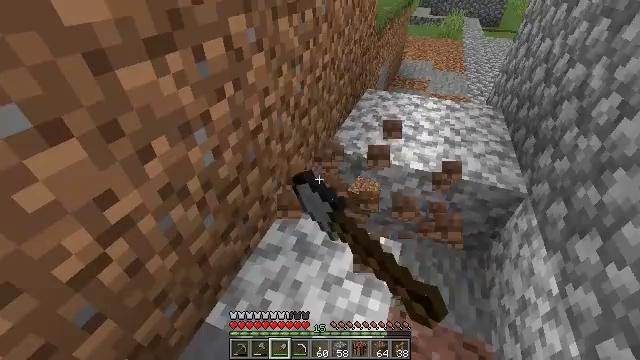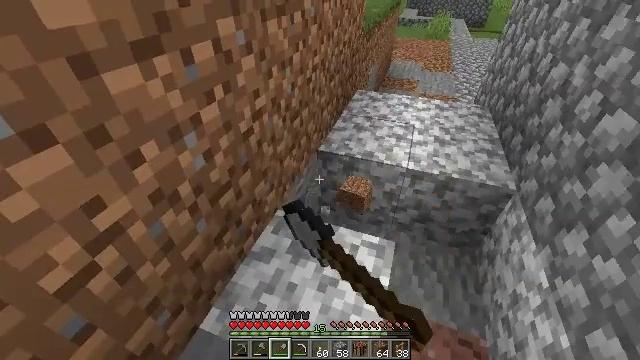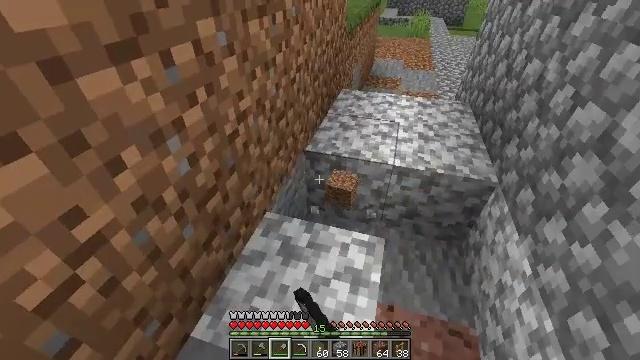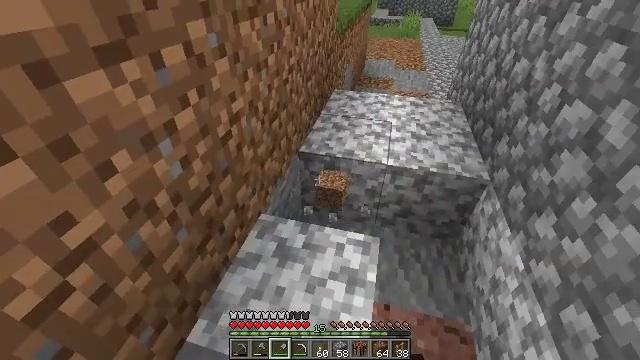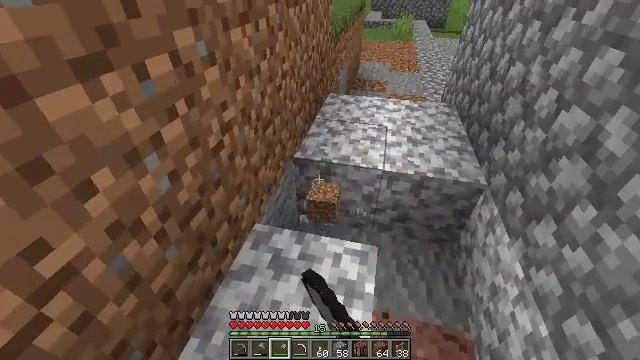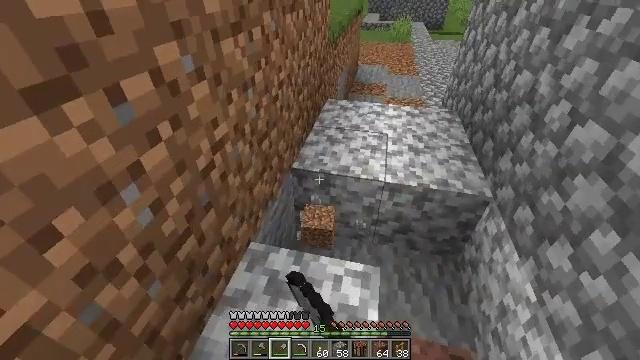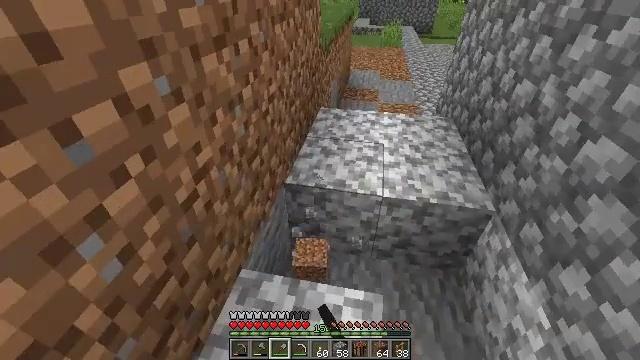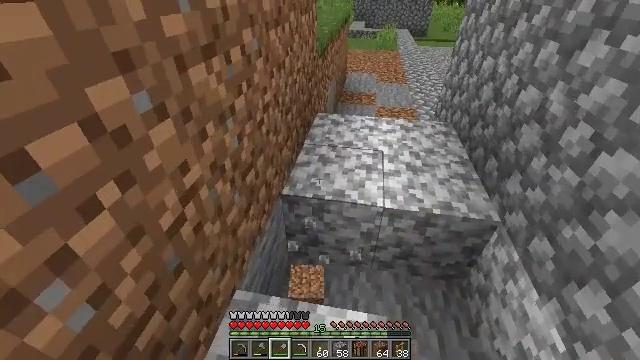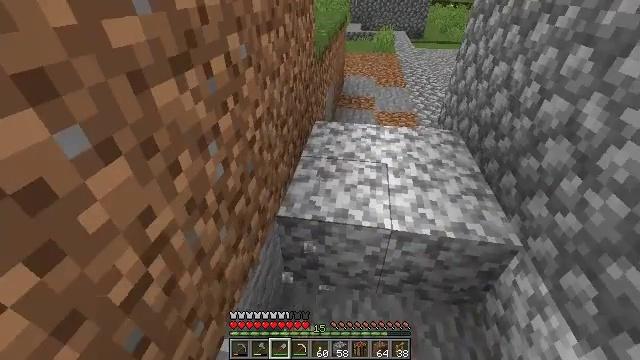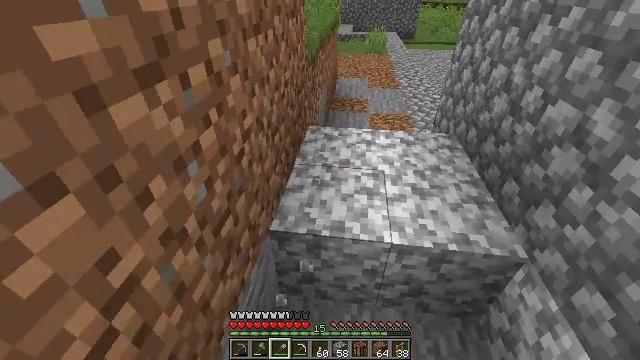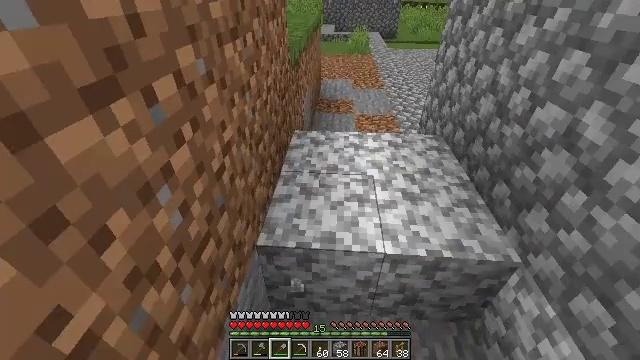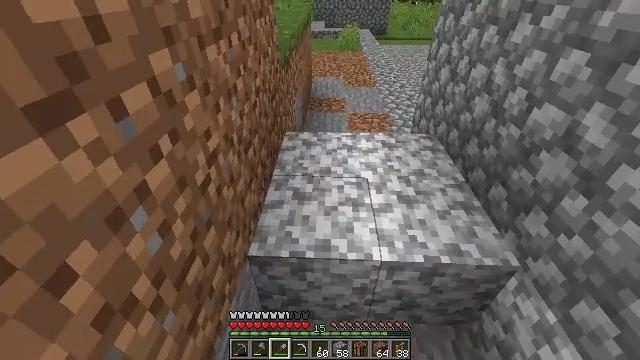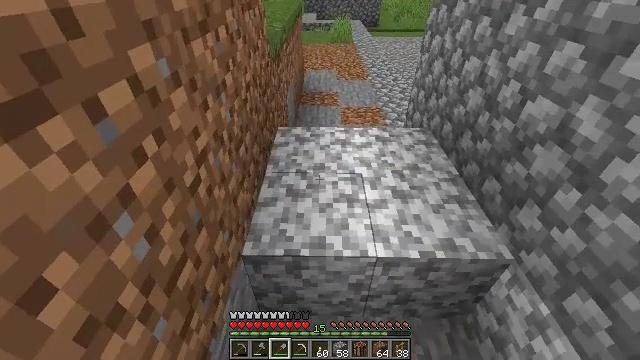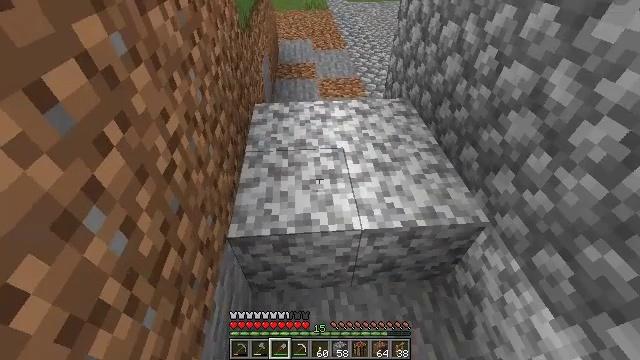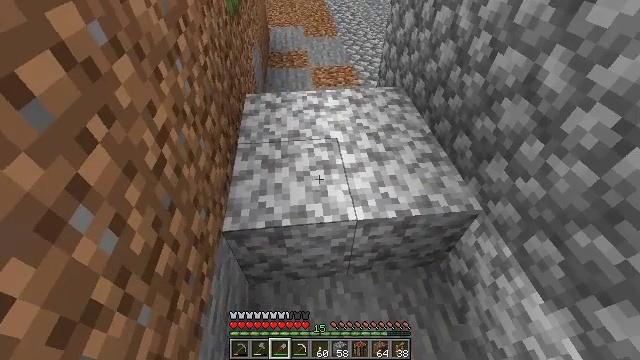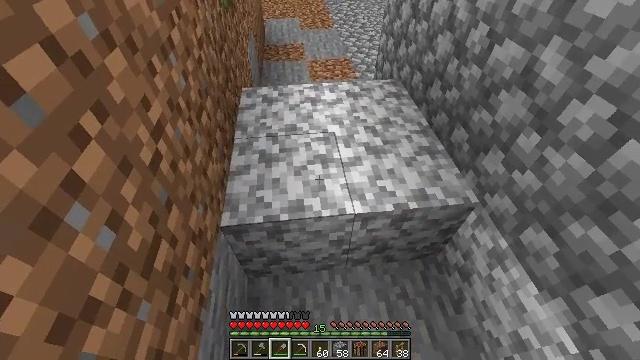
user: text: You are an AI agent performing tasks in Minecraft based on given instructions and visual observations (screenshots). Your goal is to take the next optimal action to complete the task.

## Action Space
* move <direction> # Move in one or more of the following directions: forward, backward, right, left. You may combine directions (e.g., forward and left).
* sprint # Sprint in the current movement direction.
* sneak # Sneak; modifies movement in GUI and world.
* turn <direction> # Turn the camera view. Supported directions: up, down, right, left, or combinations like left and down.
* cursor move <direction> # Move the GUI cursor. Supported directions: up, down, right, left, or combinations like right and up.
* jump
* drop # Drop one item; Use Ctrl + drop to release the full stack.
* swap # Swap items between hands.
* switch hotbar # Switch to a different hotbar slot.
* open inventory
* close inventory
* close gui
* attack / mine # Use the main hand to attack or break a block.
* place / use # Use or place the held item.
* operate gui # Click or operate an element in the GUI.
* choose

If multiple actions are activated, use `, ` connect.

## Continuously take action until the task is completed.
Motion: motion action
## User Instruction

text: Gather diorite by holding left button.
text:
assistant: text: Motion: turn right, attack / mine
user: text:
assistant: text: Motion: turn right, attack / mine
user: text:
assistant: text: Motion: turn right, attack / mine
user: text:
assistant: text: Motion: move forward, turn right, attack / mine
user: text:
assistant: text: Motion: move forward, attack / mine
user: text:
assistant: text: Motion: move forward, turn right
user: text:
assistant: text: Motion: move forward
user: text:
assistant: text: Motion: move forward
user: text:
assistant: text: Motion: move forward, turn right
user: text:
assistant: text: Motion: turn right
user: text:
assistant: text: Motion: turn right
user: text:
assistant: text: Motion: turn right and down
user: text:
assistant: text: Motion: turn right and down
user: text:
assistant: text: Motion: turn right and down
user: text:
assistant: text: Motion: turn down
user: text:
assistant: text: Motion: no_op
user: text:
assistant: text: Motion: no_op
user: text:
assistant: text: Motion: no_op
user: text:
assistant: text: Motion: no_op
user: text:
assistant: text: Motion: switch to hotbar 1
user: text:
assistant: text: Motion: switch to hotbar 1
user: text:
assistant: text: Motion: attack / mine, switch to hotbar 1
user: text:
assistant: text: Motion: attack / mine, switch to hotbar 1
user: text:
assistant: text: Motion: attack / mine
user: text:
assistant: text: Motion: attack / mine
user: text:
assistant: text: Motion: attack / mine
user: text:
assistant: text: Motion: attack / mine
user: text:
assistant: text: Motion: attack / mine
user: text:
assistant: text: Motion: attack / mine
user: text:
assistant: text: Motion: attack / mine